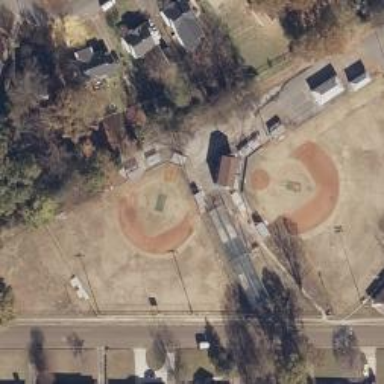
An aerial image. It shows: Baseball pitch for leisure land activities.